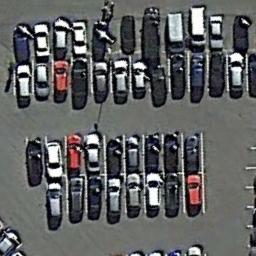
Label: parking_lot